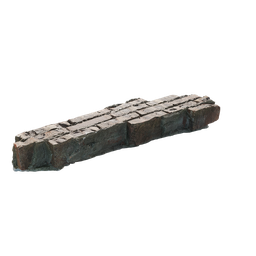
Label: architecture